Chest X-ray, PA view. Patient: 51 years old, sex M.
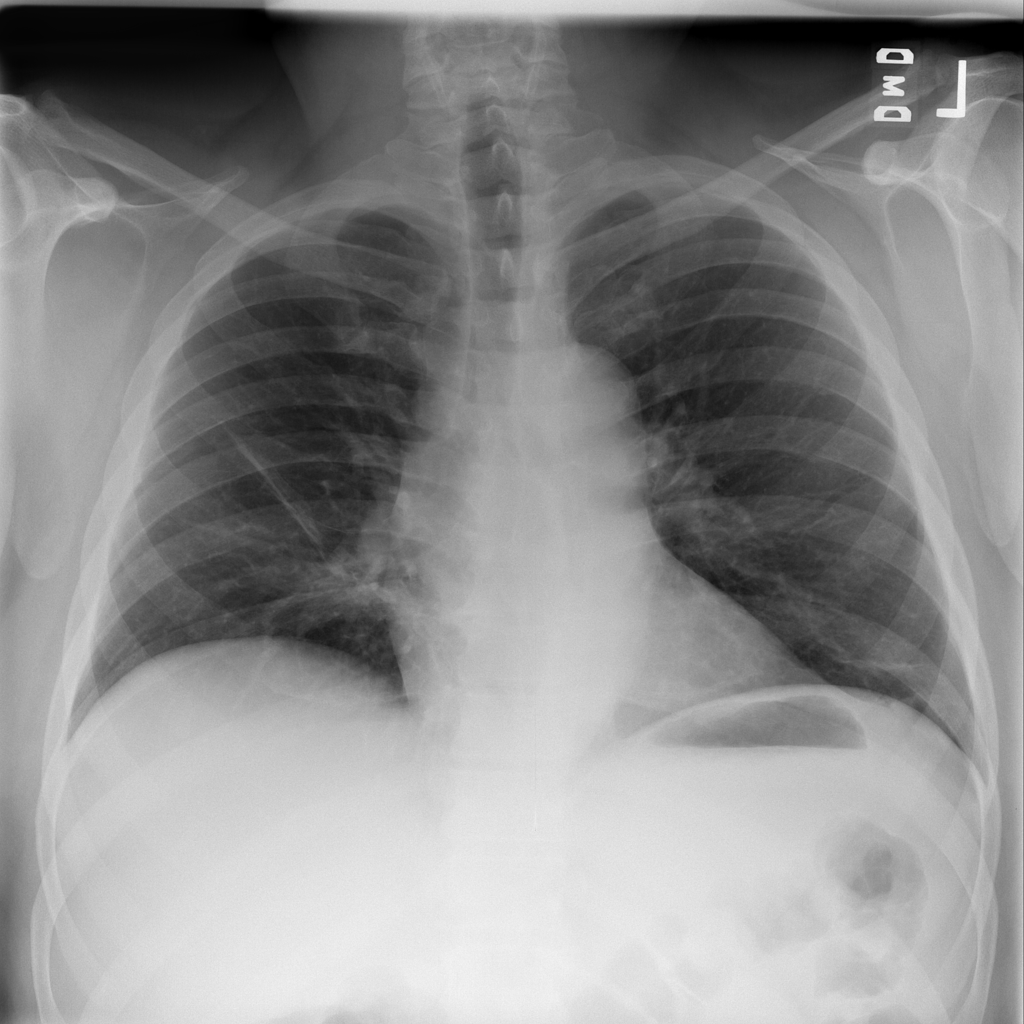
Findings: Atelectasis, Infiltration